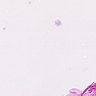
Metastatic tissue present: no